Question: I am using MySql connector 6.6.4 and when i make call to Open method of MySqlConnection ot throws exception :
Arithmetic OverFlow Exception:
i am getting this exception, unable to understand why its happening, thanks in advance.

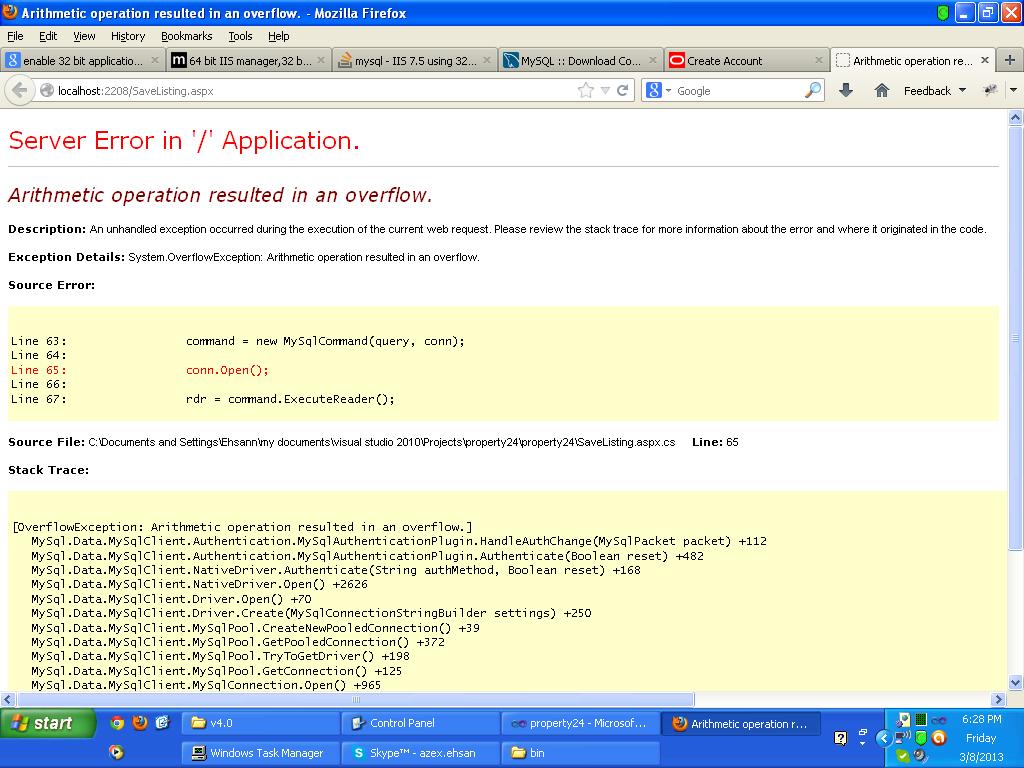
Answer: As what I've seen in your screenshot, the exception was thrown during authentication. There's a thread <URL> saying it's connector problem.
Check if you're using the right connector on your MySQL.